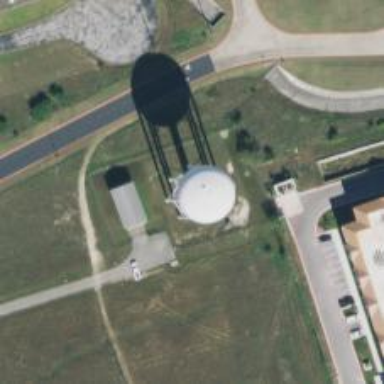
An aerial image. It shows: Water tower that is man-made.